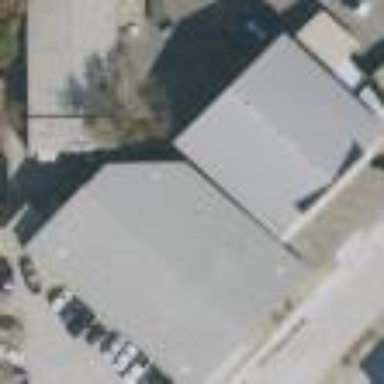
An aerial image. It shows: Commercial building.